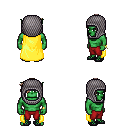
a pixel art fantasy rpg character, male body template, orc, green skin, yellow cape, red pants, white blonde pixie cut hairstyle, chain hood, bracelets, ghillies, four views (front, back, left, right), 2x2 character sprite sheet, small pixel art, hard edges, no anti-aliasing